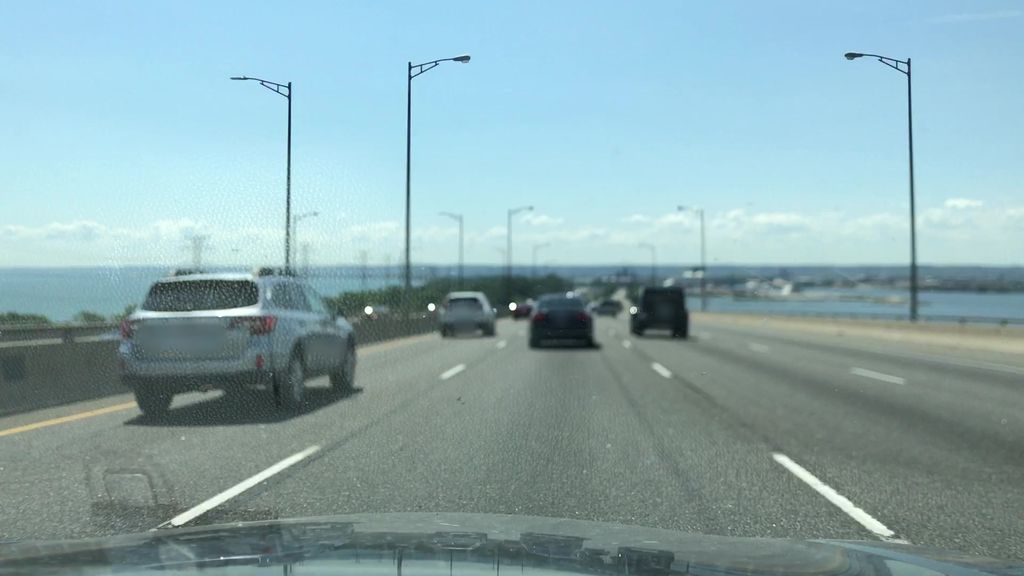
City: hamilton